Interaction volume radius: 5 \u00c5
Interaction volume height: 40 \u00c5
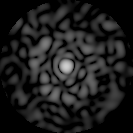
Disorder parameter: 0.8273